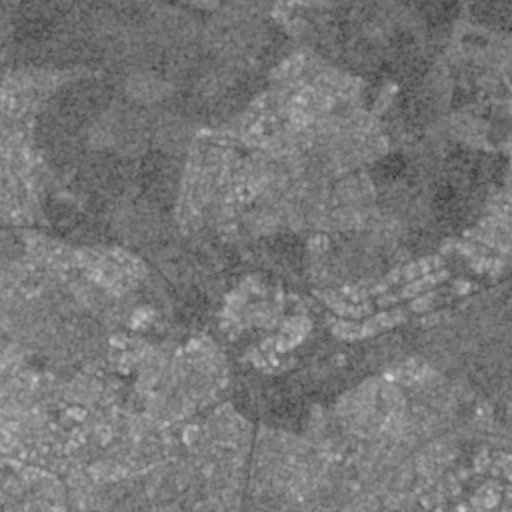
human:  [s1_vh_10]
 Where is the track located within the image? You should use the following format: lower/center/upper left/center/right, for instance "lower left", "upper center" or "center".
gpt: The track is located in the lower left of the image.
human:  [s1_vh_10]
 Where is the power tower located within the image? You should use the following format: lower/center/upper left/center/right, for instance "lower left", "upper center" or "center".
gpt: There is no power tower in the image.

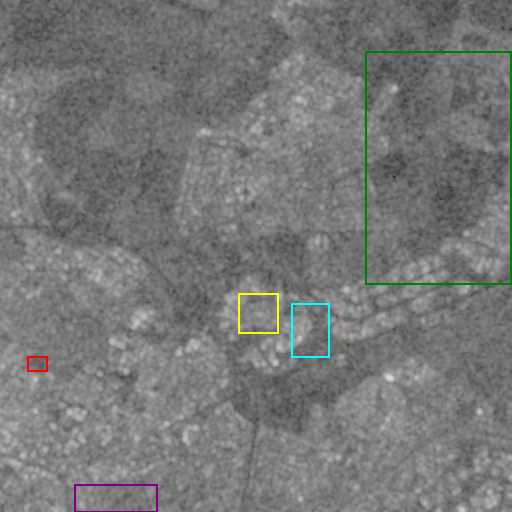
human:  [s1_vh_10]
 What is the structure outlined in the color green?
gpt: The structure outlined in green is a crop field.
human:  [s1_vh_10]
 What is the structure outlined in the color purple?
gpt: The structure outlined in purple is a park.
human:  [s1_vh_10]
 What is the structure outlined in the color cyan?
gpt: The structure outlined in cyan is a parking lot.
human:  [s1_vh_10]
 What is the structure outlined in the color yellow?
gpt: The structure outlined in yellow is a power substation.
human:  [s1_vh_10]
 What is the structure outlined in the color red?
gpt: The structure outlined in red is a track.
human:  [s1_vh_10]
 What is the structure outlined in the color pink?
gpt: There is no pink outline.